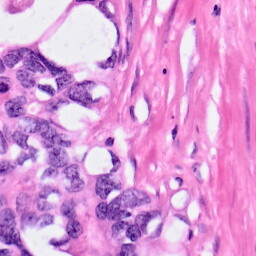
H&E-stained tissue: Pancreatic